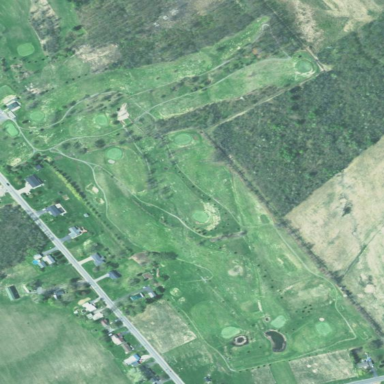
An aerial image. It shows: Golf course.